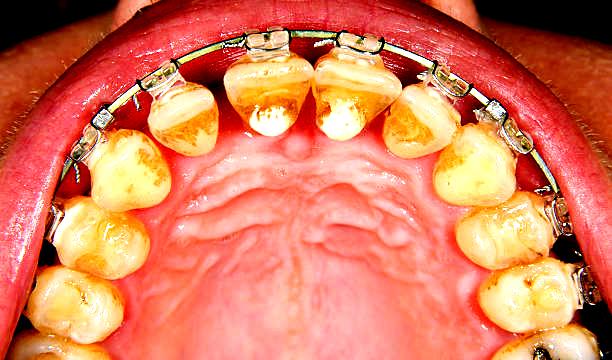
Condition: Calculus